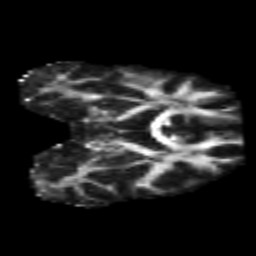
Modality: FA
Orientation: coronal
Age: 39
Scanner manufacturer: philips
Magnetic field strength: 3 T
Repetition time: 8.577 s
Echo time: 0.1273 s